Field crop: maize
Growth stage: 2
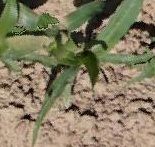
Species: maize